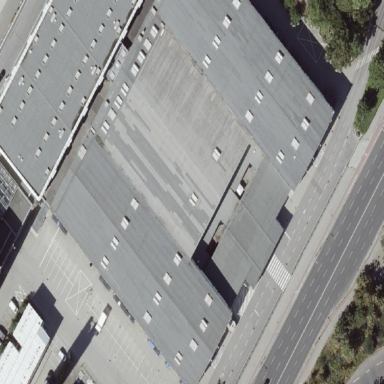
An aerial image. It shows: Exhibition hall with flat roof.